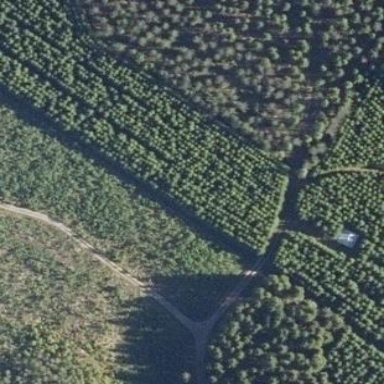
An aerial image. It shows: Clearcut man-made area surrounded by scrub vegetation.